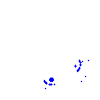
Particle: kaon